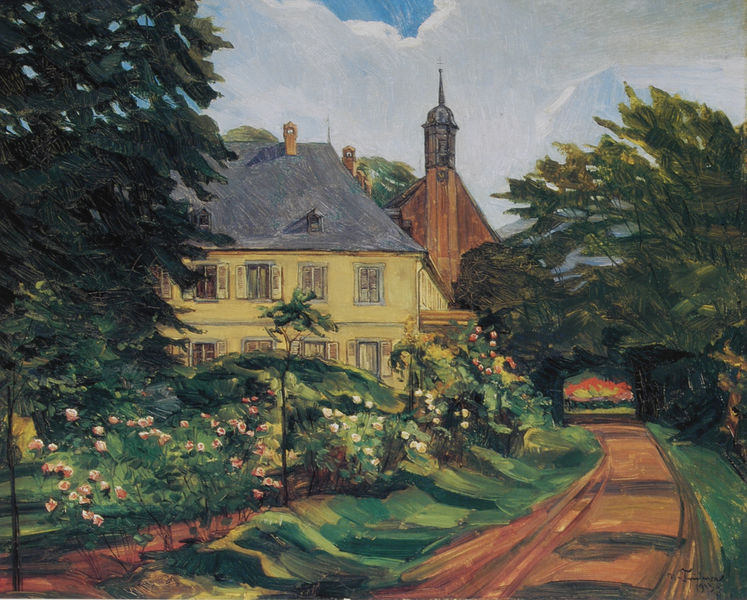
Titel: Einfahrtsweg zum Stift Neuburg
Künstler: Heinrich Wilhelm Trübner
Standort: Heidelberg
Institution: Kurpfälzisches Museum der Stadt Heidelberg
Schlagwörter: baum, blätter, gemälde, himmel, schatten, weiß, wolken, bäume, gelb, grün, impressionismus, kirchturm, landschaft, blume, blumen, braun, fenster, grau, holz, licht, schwarz, strasse, zeichnung, blüten, dach, gebäude, haus, park, rose, rosen, rot, schloss, weg, wiese, expressionismus, malerei, spitze, signatur, öl, busch, kirche, pastos, sonne, pflanze, rosa, fensterläden, schornstein, turm, garten, sommer, berge, dorf, landschaftsmalerei, damm, kirchenturm, torbogen, tanne, trübner, glocke, anwesen, gutshof, sonnenschein, kapelle, beet, beete, anfahrt, anpflanzung, apfelbaum, gmälde, herrenhaus, rode, wegrand, zeichnun, spalier, enster, garen, fahrrillen, 20.jahrhundert, wolklen